Question: I need to move Nodes (mosty clipped ImageViews) between containers. During the "parent change" I have to keep the components visually in place, so from the users' perspective this reorganization should be transparent.
The schema of my scene is like this:

The Nodes I have to move are clipped, translated some effects applied to them and originally reside under the 'Board' pane. The 'contents' group of the 'desk' is scaled, clipped and translated.
I would like to move them to the MoverLayer. It works fine, due to the 'moverLayer' is bound to the 'Board':
'''
moverLayer.translateXProperty().bind(board.translateXProperty());
moverLayer.translateYProperty().bind(board.translateYProperty());
moverLayer.scaleXProperty().bind(board.scaleXProperty());
moverLayer.scaleYProperty().bind(board.scaleYProperty());
moverLayer.layoutXProperty().bind(board.layoutXProperty());
moverLayer.layoutYProperty().bind(board.layoutYProperty());
'''
so I can simply move the nodes between them:
'''
public void start(MouseEvent me) {
board.getContainer().getChildren().remove(node);
desk.getMoverLayer().getChildren().add(node);
}
public void finish(MouseEvent me) {
desk.getMoverLayer().getChildren().remove(node);
board.getContainer().getChildren().add(node);
}
'''
However, when moving nodes between the 'contents' of 'tray' and the 'MoverLayer' it starts to get complicated. I tried to play with different coordinates (local, parent, scene, screen), but somehow it is always misplaced. It seems, that when the scale is 1.0 for 'desk.contents', it works to map the coordinates of 'translateX' and 'translateY' to screen coordinates, switch the parent and then map back the screen coordinates to local and use as translation. But with non-identical scaling, the coordinates differs (and the node moves). I also tried to map the coordinates to the common parent ('desk') recursively, but works neither.
My generalized question is, what is the best practice to calculate coordinates of the same point relative to different parents?
Here is the MCVE code. Sorry, I simply couldn't make it more simple.
'''
package hu.vissy.puzzlefx.stackoverflow;
import javafx.application.Application;
import javafx.geometry.BoundingBox;
import javafx.geometry.Bounds;
import javafx.geometry.Insets;
import javafx.geometry.Point2D;
import javafx.scene.Group;
import javafx.scene.Node;
import javafx.scene.Parent;
import javafx.scene.Scene;
import javafx.scene.control.Button;
import javafx.scene.input.MouseEvent;
import javafx.scene.layout.Background;
import javafx.scene.layout.BackgroundFill;
import javafx.scene.layout.CornerRadii;
import javafx.scene.layout.Pane;
import javafx.scene.layout.Priority;
import javafx.scene.layout.VBox;
import javafx.scene.paint.Color;
import javafx.scene.shape.Rectangle;
import javafx.stage.Stage;
public class Mcve extends Application {
// The piece to move
private Rectangle piece;
// The components representing the above structure
private Pane board;
private Group moverLayer;
private Pane trayContents;
private Pane desk;
private Group deskContents;
// The zoom scale
private double scale = 1;
// Drag info
private double startDragX;
private double startDragY;
private Point2D dragAnchor;
public Mcve() {
}
public void init(Stage primaryStage) {
// Added only for simulation
Button b = new Button("Zoom");
b.setOnAction((ah) -> setScale(0.8));
desk = new Pane();
desk.setPrefSize(800, 600);
desk.setBackground(new Background(new BackgroundFill(Color.LIGHTGREEN, CornerRadii.EMPTY, Insets.EMPTY)));
deskContents = new Group();
desk.getChildren().add(deskContents);
board = new Pane();
board.setPrefSize(700, 600);
board.setBackground(new Background(new BackgroundFill(Color.LIGHTCORAL, CornerRadii.EMPTY, Insets.EMPTY)));
// Symbolize the piece to be dragged
piece = new Rectangle();
piece.setTranslateX(500);
piece.setTranslateY(50);
piece.setWidth(50);
piece.setHeight(50);
piece.setFill(Color.BLACK);
board.getChildren().add(piece);
// Mover layer is always on top and is bound to the board (used to display the
// dragged items above all desk contents during dragging)
moverLayer = new Group();
moverLayer.translateXProperty().bind(board.translateXProperty());
moverLayer.translateYProperty().bind(board.translateYProperty());
moverLayer.scaleXProperty().bind(board.scaleXProperty());
moverLayer.scaleYProperty().bind(board.scaleYProperty());
moverLayer.layoutXProperty().bind(board.layoutXProperty());
moverLayer.layoutYProperty().bind(board.layoutYProperty());
board.setTranslateX(50);
board.setTranslateY(50);
Pane tray = new Pane();
tray.setPrefSize(400, 400);
tray.relocate(80, 80);
Pane header = new Pane();
header.setPrefHeight(30);
header.setBackground(new Background(new BackgroundFill(Color.LIGHTSLATEGRAY, CornerRadii.EMPTY, Insets.EMPTY)));
trayContents = new Pane();
trayContents.setBackground(new Background(new BackgroundFill(Color.BEIGE, CornerRadii.EMPTY, Insets.EMPTY)));
VBox layout = new VBox();
layout.getChildren().addAll(header, trayContents);
VBox.setVgrow(trayContents, Priority.ALWAYS);
layout.setPrefSize(400, 400);
tray.getChildren().add(layout);
deskContents.getChildren().addAll(board, tray, moverLayer, b);
Scene scene = new Scene(desk);
// Piece is draggable
piece.setOnMousePressed((me) -> startDrag(me));
piece.setOnMouseDragged((me) -> doDrag(me));
piece.setOnMouseReleased((me) -> endDrag(me));
primaryStage.setScene(scene);
}
// Changing the scale
private void setScale(double scale) {
this.scale = scale;
// Reseting piece position and parent if needed
if (piece.getParent() != board) {
piece.setTranslateX(500);
piece.setTranslateY(50);
trayContents.getChildren().remove(piece);
board.getChildren().add(piece);
}
deskContents.setScaleX(getScale());
deskContents.setScaleY(getScale());
}
private double getScale() {
return scale;
}
private void startDrag(MouseEvent me) {
// Saving drag options
startDragX = piece.getTranslateX();
startDragY = piece.getTranslateY();
dragAnchor = new Point2D(me.getSceneX(), me.getSceneY());
// Putting the item into the mover layer -- works fine with all zoom scale level
board.getChildren().remove(piece);
moverLayer.getChildren().add(piece);
me.consume();
}
// Doing the drag
private void doDrag(MouseEvent me) {
double newTranslateX = startDragX + (me.getSceneX() - dragAnchor.getX()) / getScale();
double newTranslateY = startDragY + (me.getSceneY() - dragAnchor.getY()) / getScale();
piece.setTranslateX(newTranslateX);
piece.setTranslateY(newTranslateY);
me.consume();
}
private void endDrag(MouseEvent me) {
// For MCVE's sake I take that the drop is over the tray.
Bounds op = piece.localToScreen(piece.getBoundsInLocal());
moverLayer.getChildren().remove(piece);
// One of my several tries: mapping the coordinates till the common parent.
// I also tried to use localtoScreen -> change parent -> screenToLocal
Bounds b = localToParentRecursive(trayContents, desk, trayContents.getBoundsInLocal());
Bounds b2 = localToParentRecursive(board, desk, board.getBoundsInLocal());
trayContents.getChildren().add(piece);
piece.setTranslateX(piece.getTranslateX() + b2.getMinX() - b.getMinX() * getScale());
piece.setTranslateY(piece.getTranslateY() + b2.getMinY() - b.getMinY() * getScale());
me.consume();
}
public static Point2D localToParentRecursive(Node n, Parent parent, double x, double y) {
// For simplicity I suppose that the n node is on the path of the parent
Point2D p = new Point2D(x, y);
Node cn = n;
while (true) {
if (cn == parent) {
break;
}
p = cn.localToParent(p);
cn = cn.getParent();
}
return p;
}
public static Bounds localToParentRecursive(Node n, Parent parent, Bounds bounds) {
Point2D p = localToParentRecursive(n, parent, bounds.getMinX(), bounds.getMinY());
return new BoundingBox(p.getX(), p.getY(), bounds.getWidth(), bounds.getHeight());
}
@Override
public void start(Stage primaryStage) throws Exception {
init(primaryStage);
primaryStage.show();
}
public static void main(String[] args) {
launch(args);
}
}
'''
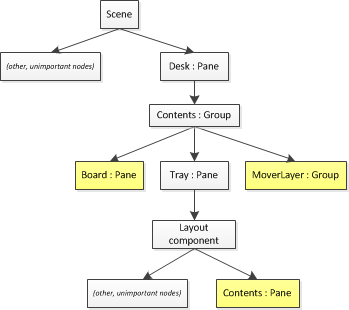
Answer: Well. After a lot of debugging, calculation and try I was able to find a solution.
Here is the utility function I wrote for doing the parent swap:
'''
/**
* Change the parent of a node.
*
* <p>
* The node should have a common ancestor with the new parent.
* </p>
*
* @param item
* The node to move.
* @param newParent
* The new parent.
*/
@SuppressWarnings("unchecked")
public static void changeParent(Node item, Parent newParent) {
try {
// HAve to use reflection, because the getChildren method is protected in common ancestor of all
// parent nodes.
// Checking old parent for public getChildren() method
Parent oldParent = item.getParent();
if ((oldParent.getClass().getMethod("getChildren").getModifiers() & Modifier.PUBLIC) != Modifier.PUBLIC) {
throw new IllegalArgumentException("Old parent has no public getChildren method.");
}
// Checking new parent for public getChildren() method
if ((newParent.getClass().getMethod("getChildren").getModifiers() & Modifier.PUBLIC) != Modifier.PUBLIC) {
throw new IllegalArgumentException("New parent has no public getChildren method.");
}
// Finding common ancestor for the two parents
Parent commonAncestor = findCommonAncestor(oldParent, newParent);
if (commonAncestor == null) {
throw new IllegalArgumentException("Item has no common ancestor with the new parent.");
}
// Bounds of the item
Bounds itemBoundsInParent = item.getBoundsInParent();
// Mapping coordinates to common ancestor
Bounds boundsInParentBeforeMove = localToParentRecursive(oldParent, commonAncestor, itemBoundsInParent);
// Swapping parent
((Collection<Node>) oldParent.getClass().getMethod("getChildren").invoke(oldParent)).remove(item);
((Collection<Node>) newParent.getClass().getMethod("getChildren").invoke(newParent)).add(item);
// Mapping coordinates back from common ancestor
Bounds boundsInParentAfterMove = parentToLocalRecursive(newParent, commonAncestor, boundsInParentBeforeMove);
// Setting new translation
item.setTranslateX(
item.getTranslateX() + (boundsInParentAfterMove.getMinX() - itemBoundsInParent.getMinX()));
item.setTranslateY(
item.getTranslateY() + (boundsInParentAfterMove.getMinY() - itemBoundsInParent.getMinY()));
} catch (NoSuchMethodException | SecurityException | IllegalAccessException | IllegalArgumentException | InvocationTargetException e) {
throw new IllegalStateException("Error while switching parent.", e);
}
}
/**
* Finds the topmost common ancestor of two nodes.
*
* @param firstNode
* The first node to check.
* @param secondNode
* The second node to check.
* @return The common ancestor or null if the two node is on different
* parental tree.
*/
public static Parent findCommonAncestor(Node firstNode, Node secondNode) {
// Builds up the set of all ancestor of the first node.
Set<Node> parentalChain = new HashSet<>();
Node cn = firstNode;
while (cn != null) {
parentalChain.add(cn);
cn = cn.getParent();
}
// Iterates down through the second ancestor for common node.
cn = secondNode;
while (cn != null) {
if (parentalChain.contains(cn)) {
return (Parent) cn;
}
cn = cn.getParent();
}
return null;
}
/**
* Transitively converts the coordinates from the node to an ancestor's
* coordinate system.
*
* @param node
* The node the starting coordinates are local to.
* @param ancestor
* The ancestor to map the coordinates to.
* @param x
* The X of the point to be converted.
* @param y
* The Y of the point to be converted.
* @return The converted coordinates.
*/
public static Point2D localToParentRecursive(Node node, Parent ancestor, double x, double y) {
Point2D p = new Point2D(x, y);
Node cn = node;
while (cn != null) {
if (cn == ancestor) {
return p;
}
p = cn.localToParent(p);
cn = cn.getParent();
}
throw new IllegalStateException("The node is not a descedent of the parent.");
}
/**
* Transitively converts the coordinates of a bound from the node to an
* ancestor's coordinate system.
*
* @param node
* The node the starting coordinates are local to.
* @param ancestor
* The ancestor to map the coordinates to.
* @param bounds
* The bounds to be converted.
* @return The converted bounds.
*/
public static Bounds localToParentRecursive(Node node, Parent ancestor, Bounds bounds) {
Point2D p = localToParentRecursive(node, ancestor, bounds.getMinX(), bounds.getMinY());
return new BoundingBox(p.getX(), p.getY(), bounds.getWidth(), bounds.getHeight());
}
/**
* Transitively converts the coordinates from an ancestor's coordinate
* system to the nodes local.
*
* @param node
* The node the resulting coordinates should be local to.
* @param ancestor
* The ancestor the starting coordinates are local to.
* @param x
* The X of the point to be converted.
* @param y
* The Y of the point to be converted.
* @return The converted coordinates.
*/
public static Point2D parentToLocalRecursive(Node n, Parent parent, double x, double y) {
List<Node> parentalChain = new ArrayList<>();
Node cn = n;
while (cn != null) {
if (cn == parent) {
break;
}
parentalChain.add(cn);
cn = cn.getParent();
}
if (cn == null) {
throw new IllegalStateException("The node is not a descedent of the parent.");
}
Point2D p = new Point2D(x, y);
for (int i = parentalChain.size() - 1; i >= 0; i--) {
p = parentalChain.get(i).parentToLocal(p);
}
return p;
}
/**
* Transitively converts the coordinates of the bounds from an ancestor's
* coordinate system to the nodes local.
*
* @param node
* The node the resulting coordinates should be local to.
* @param ancestor
* The ancestor the starting coordinates are local to.
* @param bounds
* The bounds to be converted.
* @return The converted coordinates.
*/
public static Bounds parentToLocalRecursive(Node n, Parent parent, Bounds bounds) {
Point2D p = parentToLocalRecursive(n, parent, bounds.getMinX(), bounds.getMinY());
return new BoundingBox(p.getX(), p.getY(), bounds.getWidth(), bounds.getHeight());
}
'''
The above solution works well, but I wonder if it is the simpliest way to do the task. For the sake of generality I had to use some reflection: the 'getChildren()' method of the 'Parent' class is protected, only its descedents make it public if they wish, so I can't call it directly through 'Parent'.
The use of the above utility is simple: call 'changeParent( node, newParent )'.
This utilities gives also function to find the common ancestor of two nodes and to recursively convert coordinates through the nodes ancestal chain to and from.